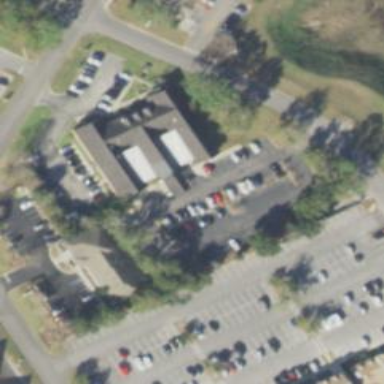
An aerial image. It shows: Parking space is available.